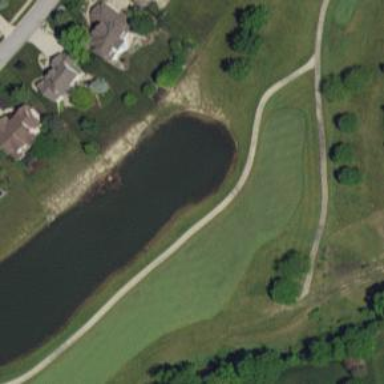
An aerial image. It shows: Water hazard on golf course.